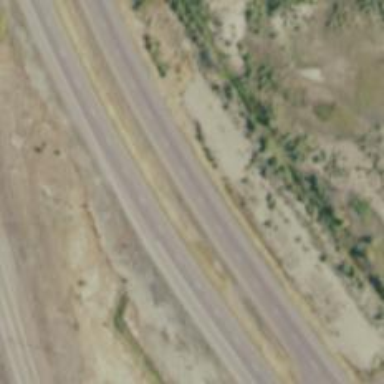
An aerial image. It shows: Expressway with asphalt surface categorized as trunk highway.